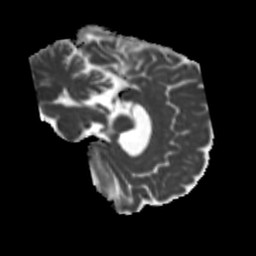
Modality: MD
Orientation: sagittal
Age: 39
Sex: male
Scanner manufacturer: siemens
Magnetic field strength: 3 T
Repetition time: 5.25 s
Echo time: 0.08 s